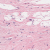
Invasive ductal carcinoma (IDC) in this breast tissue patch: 0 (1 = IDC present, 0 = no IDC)